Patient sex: M
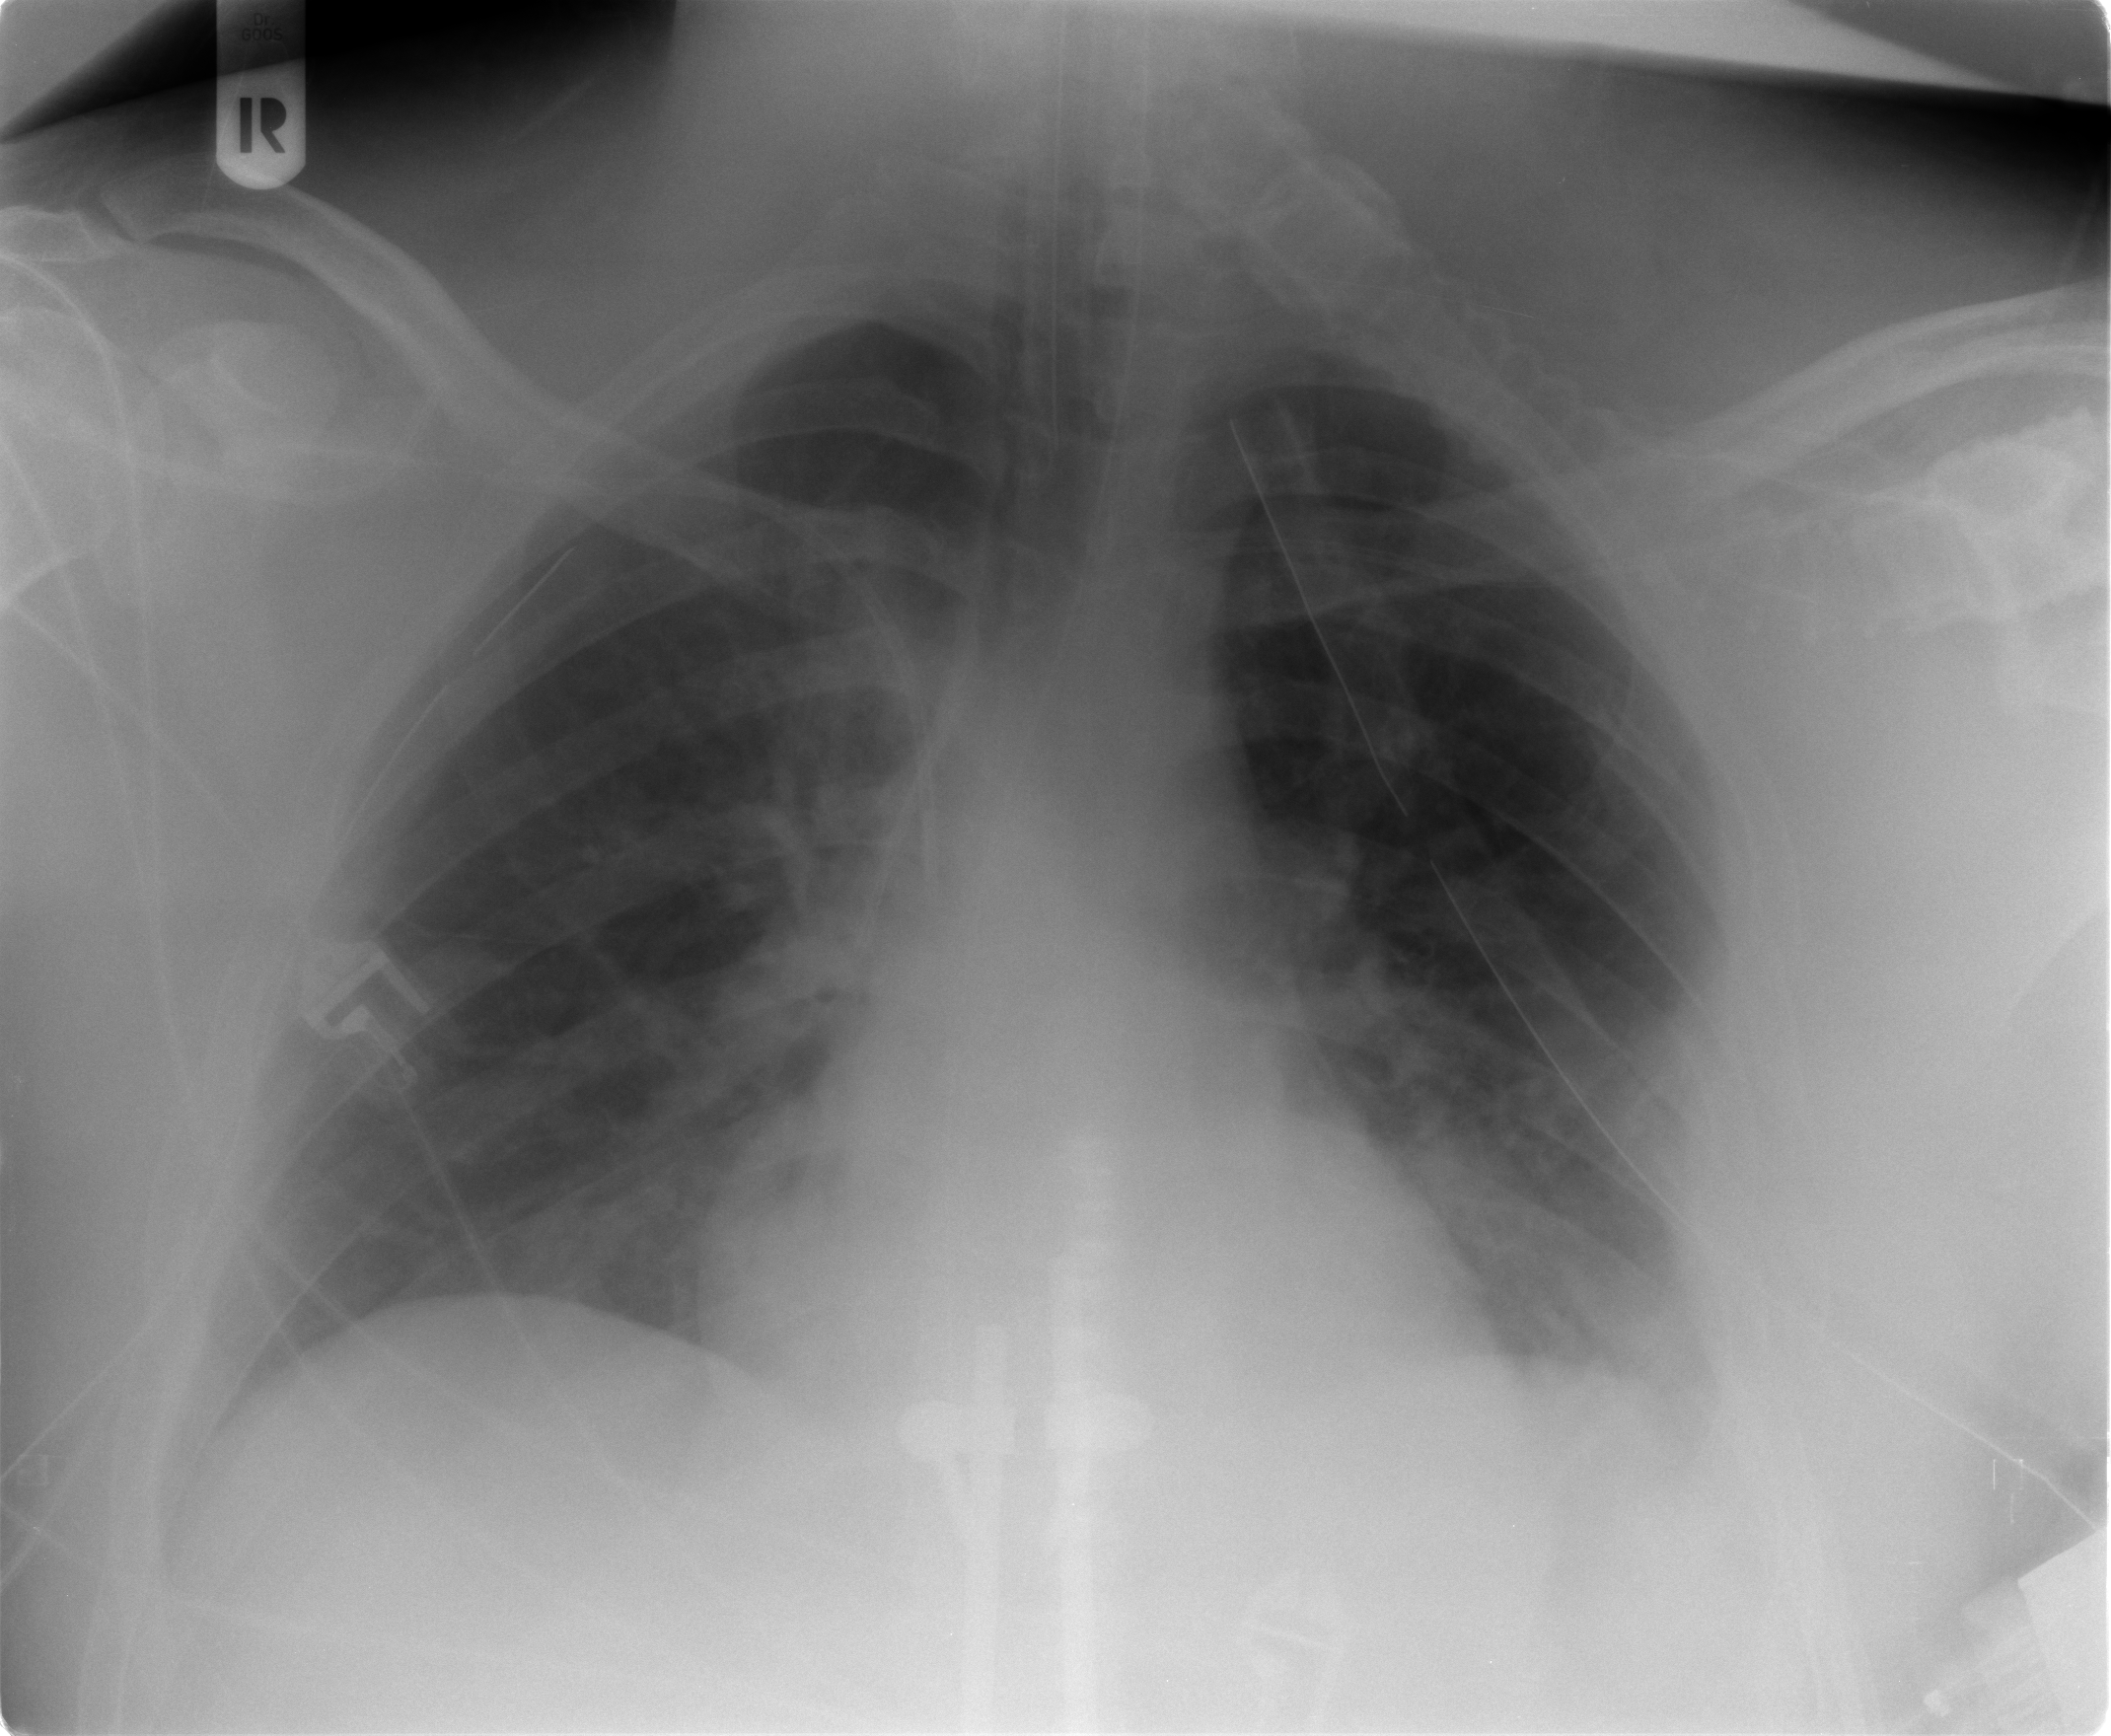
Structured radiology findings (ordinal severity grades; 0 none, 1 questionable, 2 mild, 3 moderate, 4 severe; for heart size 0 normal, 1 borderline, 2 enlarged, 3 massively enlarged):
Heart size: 0
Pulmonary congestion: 2
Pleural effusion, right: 0
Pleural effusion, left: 2
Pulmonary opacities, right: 0
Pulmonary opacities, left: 0
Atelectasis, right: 0
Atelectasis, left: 2